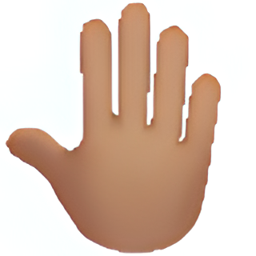
Name: raised back of hand
Emoji: 🤚🏽
Group: People & Body
Sub-group: hand-fingers-open